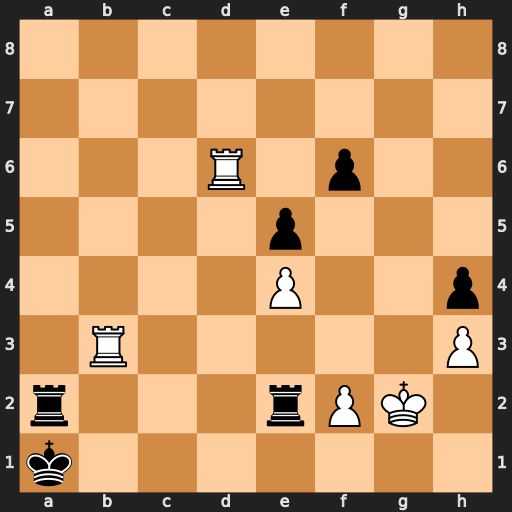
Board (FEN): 8/8/3R1p2/4p3/4P2p/1R5P/r3rPK1/k7
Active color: w
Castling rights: -
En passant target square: -
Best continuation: Rd1#